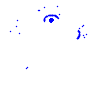
Particle: kaon